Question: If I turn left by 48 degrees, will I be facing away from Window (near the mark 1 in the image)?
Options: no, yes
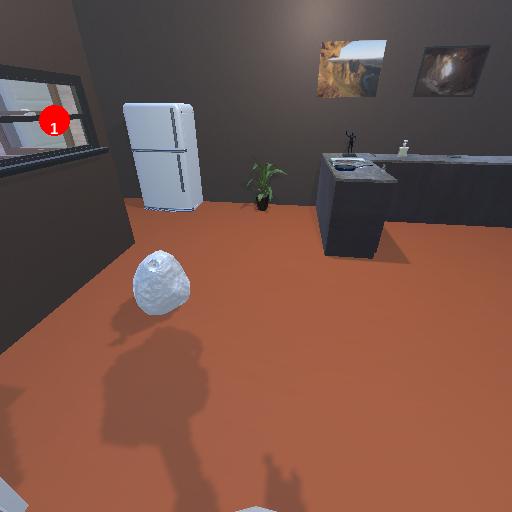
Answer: no